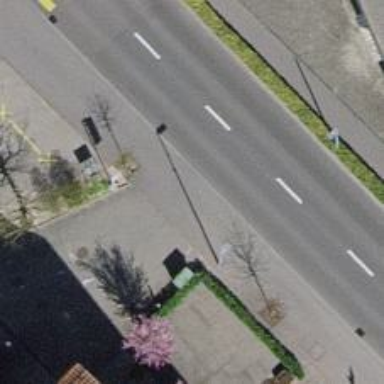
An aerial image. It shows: Asphalt sidewalk.